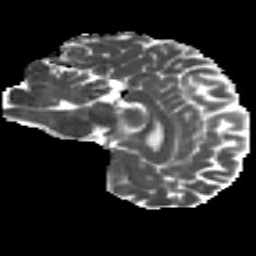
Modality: MD
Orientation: sagittal
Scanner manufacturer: siemens
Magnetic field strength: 3 T
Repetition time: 4.16 s
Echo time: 0.0806 s